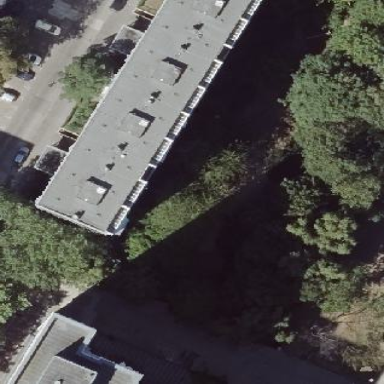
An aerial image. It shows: Flat-roofed apartment building with tar paper roofing.